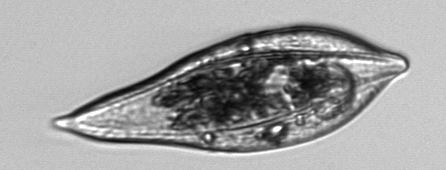
Label: Gyrodinium